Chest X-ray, PA view. Patient: 29 years old, sex M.
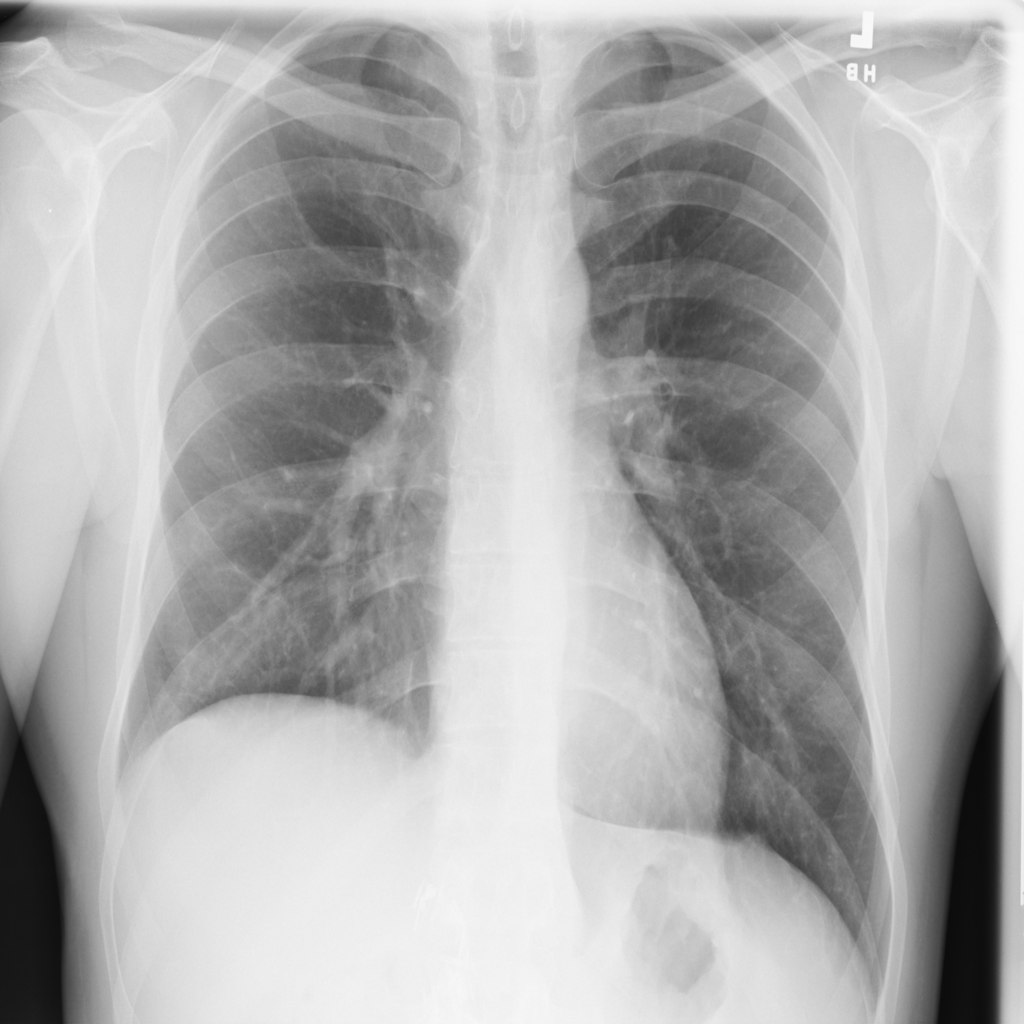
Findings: No Finding